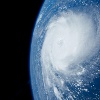
Label: cloud